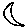
Label: moon